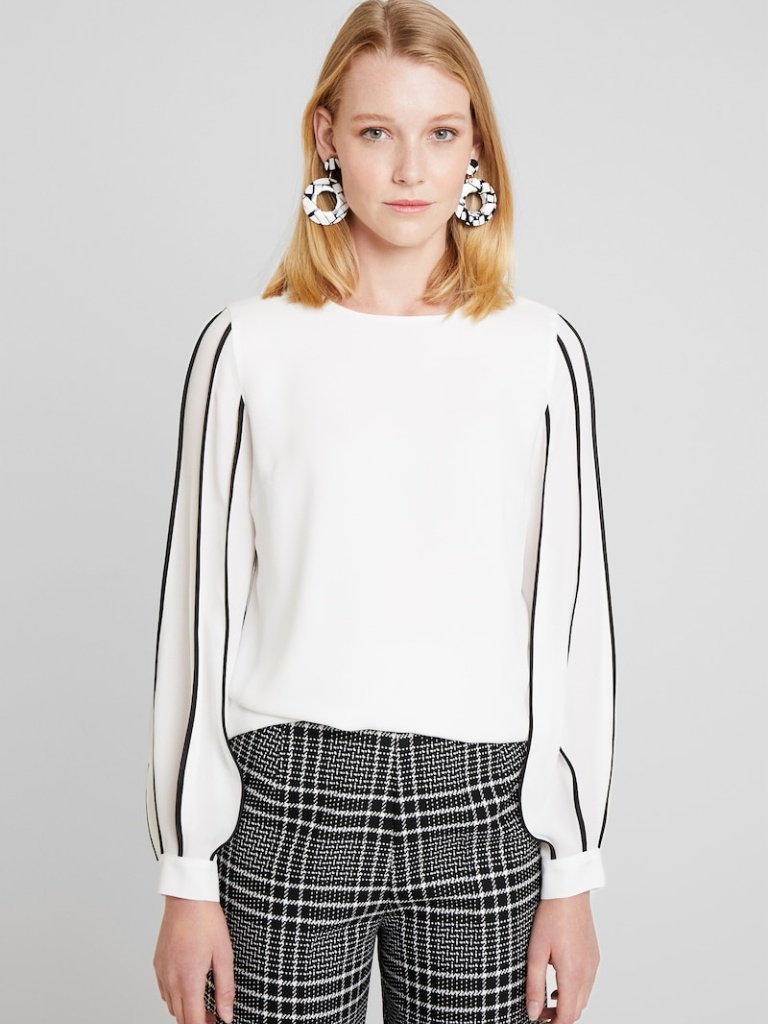
silk relaxed a long-sleeved with the sleeves down hip length Fully Tucked in crew blouse